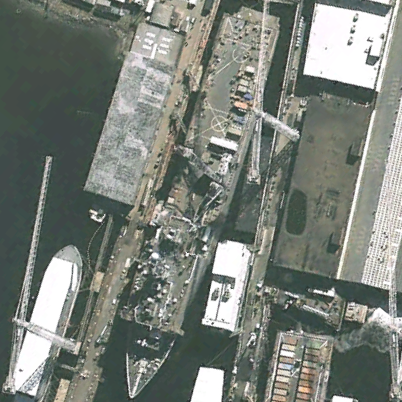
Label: combat